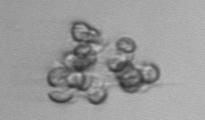
Label: Corymbellus